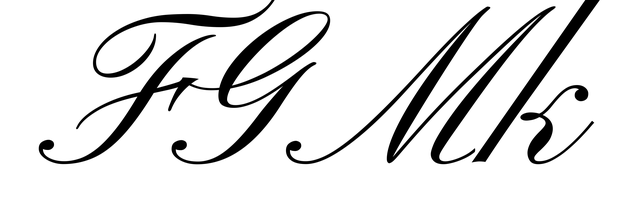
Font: PinyonScript-Regular